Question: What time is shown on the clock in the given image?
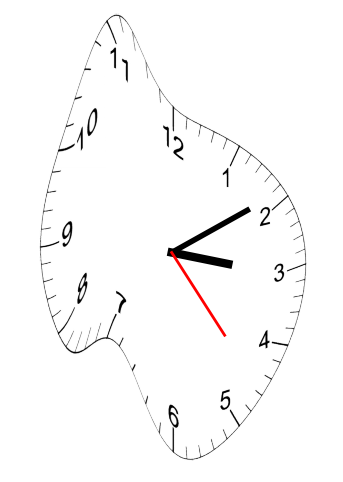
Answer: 03:09:23